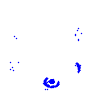
Particle: electron